Field crop: tomato
Growth stage: 2
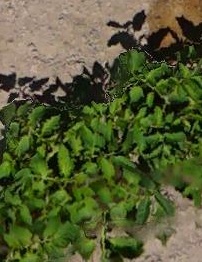
Species: tomato